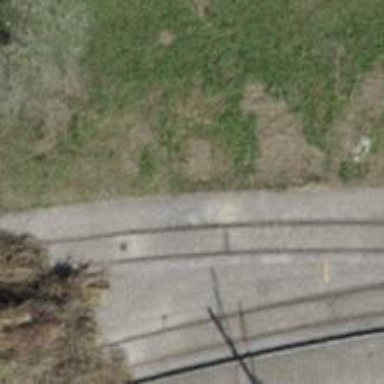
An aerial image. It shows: Disused railway spur.